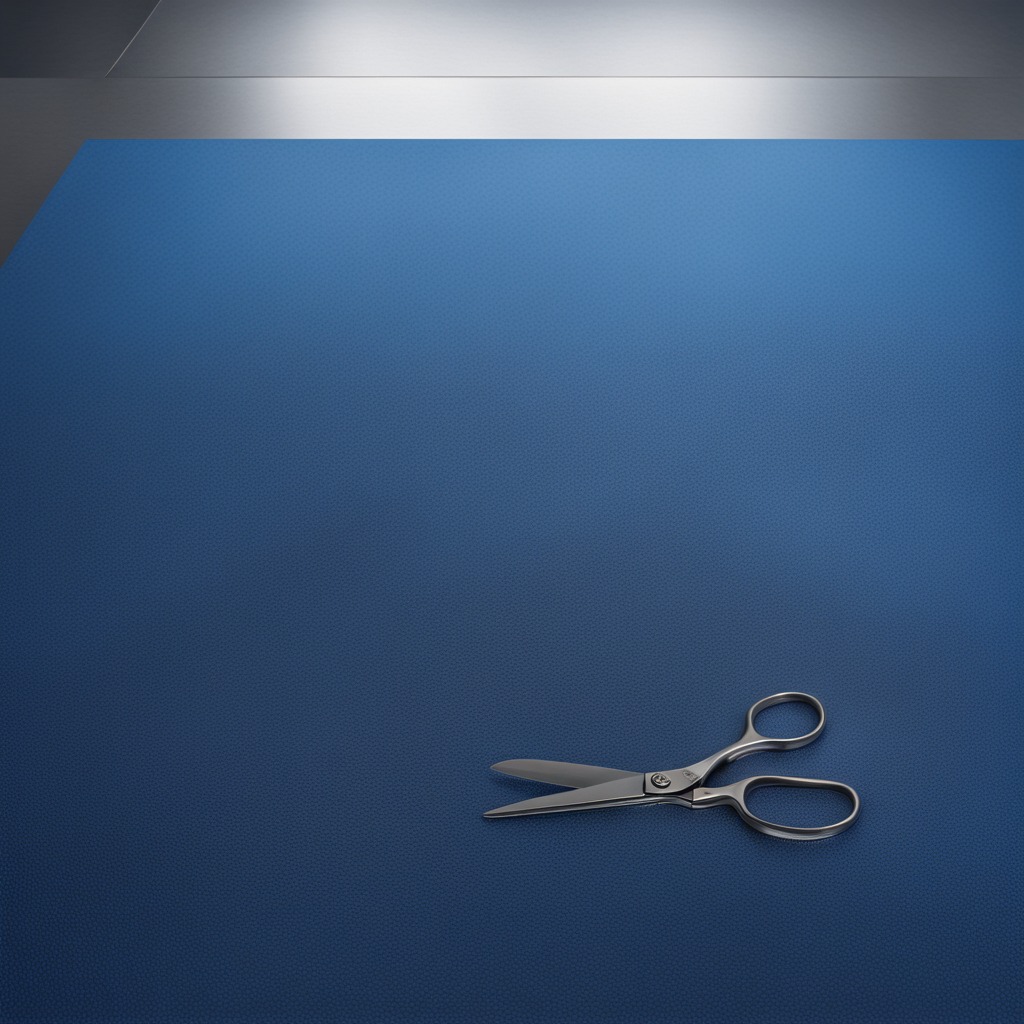
A scissor lies on the tabletop.